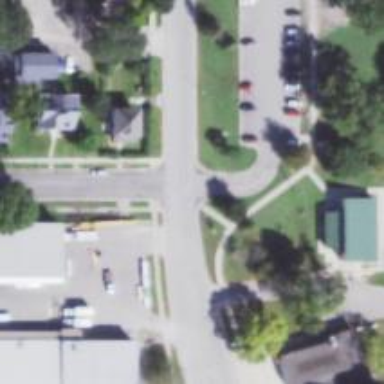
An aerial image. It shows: Residential road with separate asphalt sidewalk.